Question: I have a scenario where I can save the name and phone number. but now I want to use my "Save" button as update button from clicking on grid view data.
Also after clicking on gridview data "save" button automatically change as "Update"
I want to know if there is any event or something to make it.
Screenshot of my form:

Here is my code:
'''
using System;
using System.Collections.Generic;
using System.ComponentModel;
using System.Data;
using System.Drawing;
using System.Linq;
using System.Text;
using System.Threading.Tasks;
using System.Windows.Forms;
using System.Data.SqlClient;
namespace StoredProcedureExample
{
public partial class Form1 : Form
{
SqlConnection conn = new SqlConnection("Data Source=DESKTOP-S80LS9D;Initial Catalog=ComboBoxTest;Integrated Security=True");
SqlCommand cmd;
SqlDataAdapter data;
DataSet ds;
int num = 0;
int i;
public Form1()
{
InitializeComponent();
cmd = new SqlCommand("UserInformation", conn);
data = new SqlDataAdapter(cmd);
ds = new DataSet();
data.Fill(ds);
this.userdataGridView1.DataSource = ds.Tables[0];
}
private void saveButton_Click(object sender, EventArgs e)
{
SaveRecord();
ShowRecordAfterSaveAndEdit();
clearfilds();
}
public void SaveRecord()
{
cmd = new SqlCommand("insertupdate", conn);
cmd.CommandType = CommandType.StoredProcedure;
if (userTextBox.Text == "")
{
num = 0;
}
else
{
num = int.Parse(userTextBox.Text);
}
cmd.Parameters.AddWithValue("@id", num);
cmd.Parameters.AddWithValue("@name", nameTextBox.Text);
cmd.Parameters.AddWithValue("@PhoneNumber", phoneNumberTextBox.Text);
if (saveButton.Text == "Save")
{
cmd.Parameters.AddWithValue("@Flag", 'S');
}
else
{
cmd = new SqlCommand("UpdateUser", conn);
cmd.CommandType = CommandType.StoredProcedure;
}
try
{
conn.Open();
if (cmd.ExecuteNonQuery() > 0 && saveButton.Text == "Save")
{
MessageBox.Show("record inserted");
}
else
{
MessageBox.Show("record Update");
}
}
catch (Exception ex)
{
MessageBox.Show(ex.Message);
conn.Close();
}
}
public void clearfilds()
{
userTextBox.Text = "";
nameTextBox.Text = "";
phoneNumberTextBox.Text = "";
saveButton.Text = "Save";
}
public void ShowRecordAfterSaveAndEdit()
{
cmd = new SqlCommand("UserInformation", conn);
data = new SqlDataAdapter(cmd);
ds = new DataSet();
data.Fill(ds);
this.userdataGridView1.DataSource = ds.Tables[0];
conn.Close();
}
private void ShowData(object sender, EventArgs e)
{
int show = userdataGridView1.CurrentRow.Index;
userTextBox.Text = userdataGridView1.CurrentRow.Cells["Id"].Value.ToString();
nameTextBox.Text = userdataGridView1.CurrentRow.Cells["Name"].Value.ToString();
phoneNumberTextBox.Text = userdataGridView1.CurrentRow.Cells["PhoneNumber"].Value.ToString();
}
}
}
'''
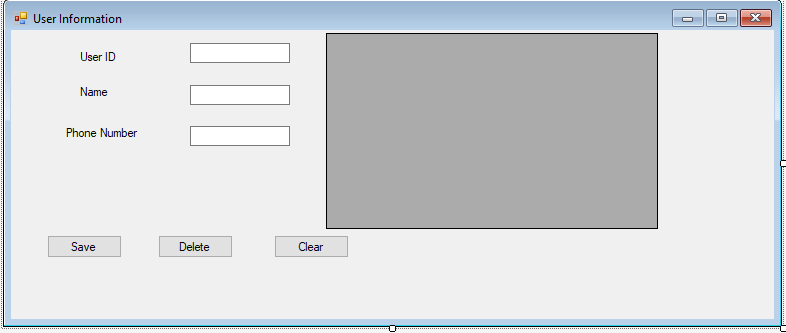
Answer: Or you can create an Update button then place it behind the Save button. Add a 'RowHeaderMouseClick' event on your dataGridView that will place the values from the highlighted cells to the textboxes.
'''
private void dataGridView1_RowHeaderMouseClick(object sender, DataGridViewCellMouseEventArgs e)
{
foreach (DataGridViewRow row in dataGridView1.SelectedRows)
{
//assuming the datagrid displays ID in the 1st cell, Cells[0]
string name = row.Cells[1].Value.ToString();
string phoneNum = row.Cells[2].Value.ToString();
}
textBox2.Text = name;
textBox3.Text = phoneNum;
updateButton.BringToFront();
saveButton.SendToBack(); //optional
}
'''
Then, add these lines to your Update button 'Click' event to bring the Save button in front again.
'''
saveButton.BringToFront();
updateButton.SendToBack();
'''